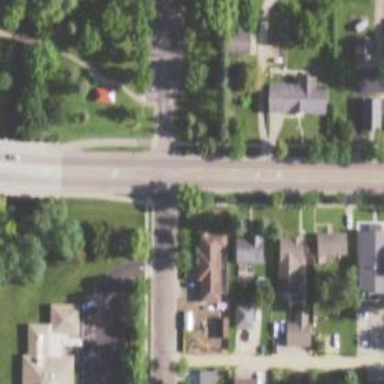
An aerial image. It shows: Residential road with sidewalk on the left.